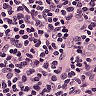
Metastatic tissue present: no